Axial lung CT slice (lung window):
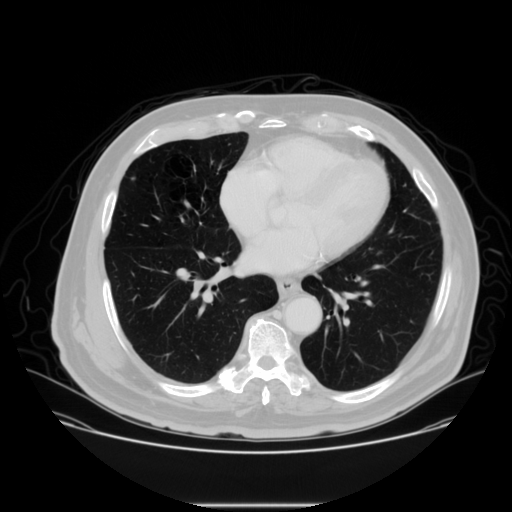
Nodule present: yes
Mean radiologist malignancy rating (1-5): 1.667